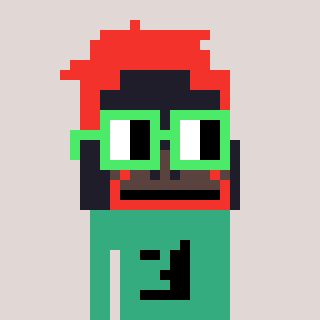
a pixel art character with square light green glasses, a orangutan-shaped head and a teal-colored body on a warm background